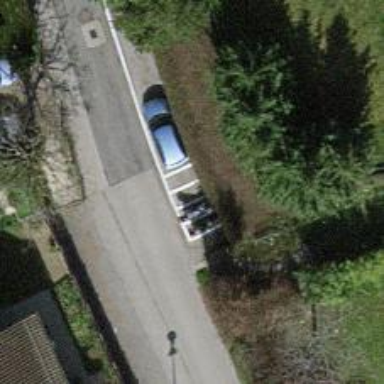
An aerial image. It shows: Motorcycle parking area.